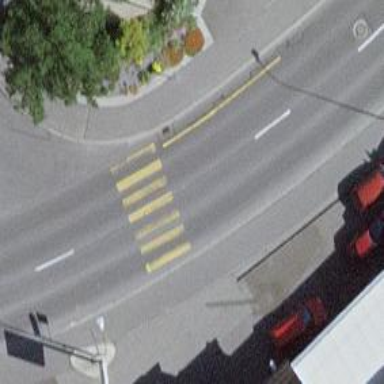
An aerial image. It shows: Uncontrolled zebra crossing on the road.